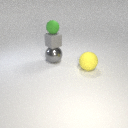
small green rubber sphere above large gray metal sphere